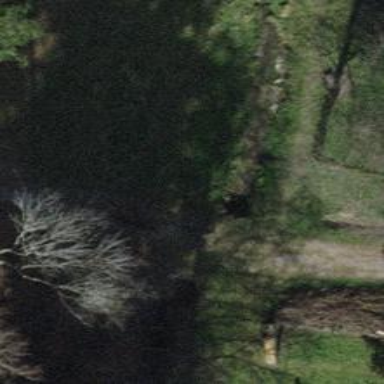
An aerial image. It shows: Culvert tunnel.